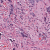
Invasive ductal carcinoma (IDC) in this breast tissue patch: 1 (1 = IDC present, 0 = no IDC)